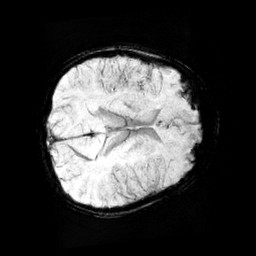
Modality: minIP
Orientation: axial
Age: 11
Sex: male
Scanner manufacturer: siemens
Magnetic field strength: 3 T
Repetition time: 0.027 s
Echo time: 0.02 s